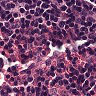
Metastatic tissue present: no